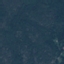
Label: Forest